Question: I'm trying to figure out how I can prevent multiple of the class asks questions at the same time or the ask2 question currently displaying with the ask question.

<URL>
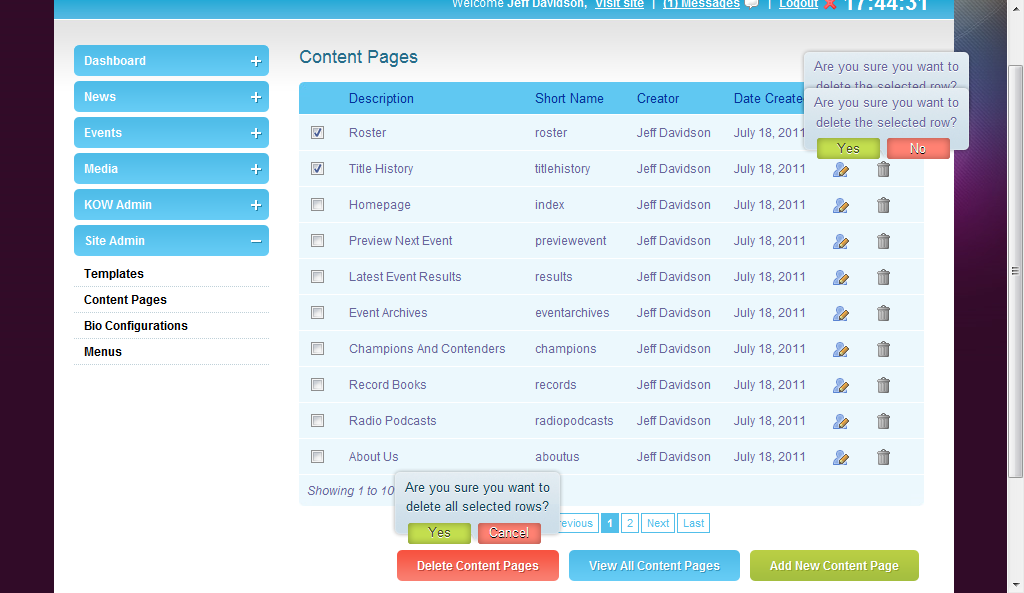
Answer: Add this at line 26, right after 'e.preventDefault();'
---
'''
if($('div.question').length){return;}
'''
---
This instead will close an existing box before opening another one(has to be placed at the same line)
'''
$('div.question').fadeOut(function(){$(this).remove();});
'''